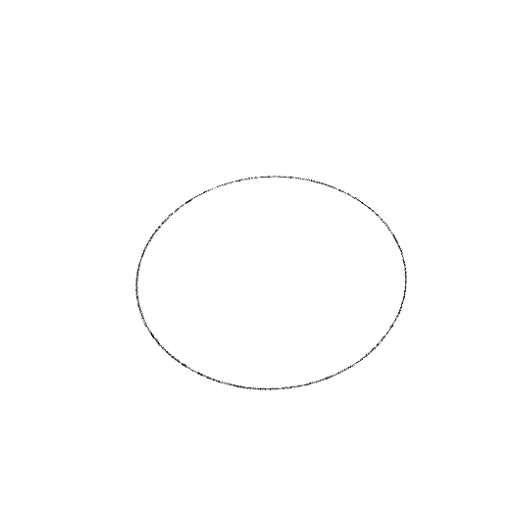
Crossing number: 0